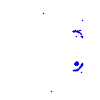
Particle: pion